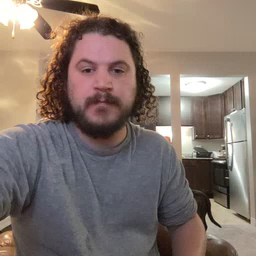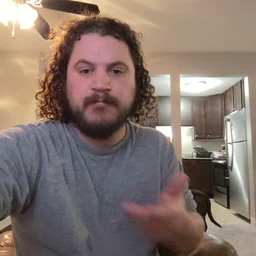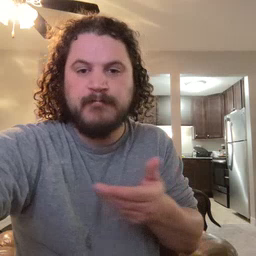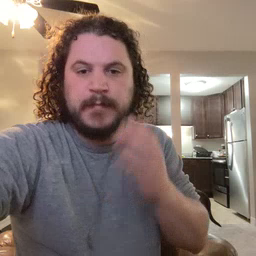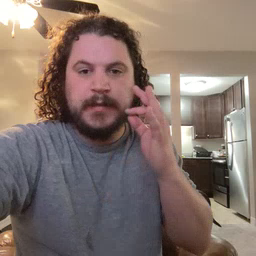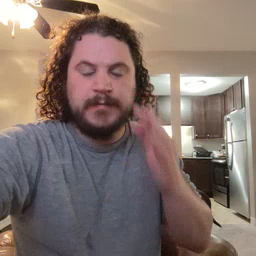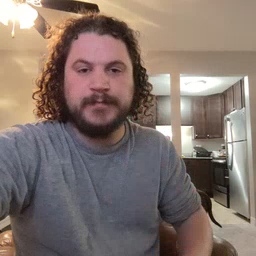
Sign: kitty